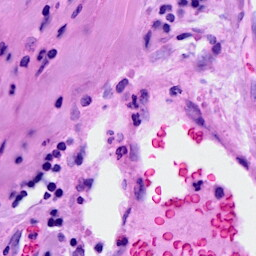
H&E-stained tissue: Breast